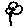
Label: flower